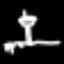
Label: The Eiffel Tower